Interaction volume radius: 10 \u00c5
Interaction volume height: 25 \u00c5
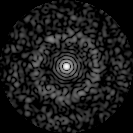
Disorder parameter: 0.8497